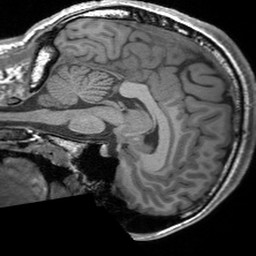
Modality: T1w
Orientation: sagittal
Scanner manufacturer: siemens
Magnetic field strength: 3 T
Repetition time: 1.54 s
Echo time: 0.00234 s